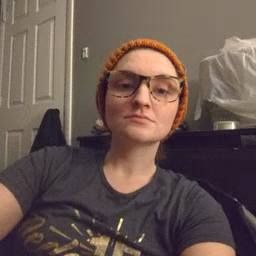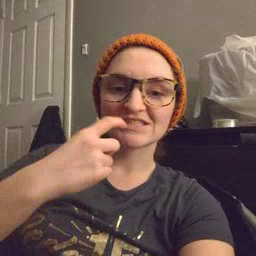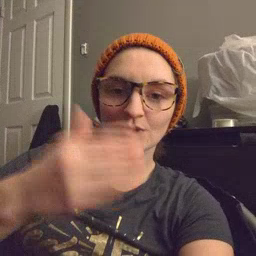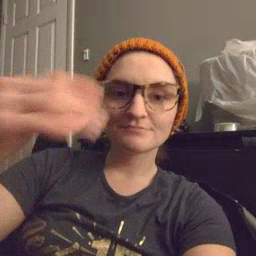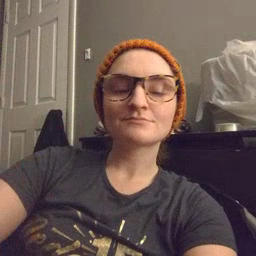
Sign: glasswindow